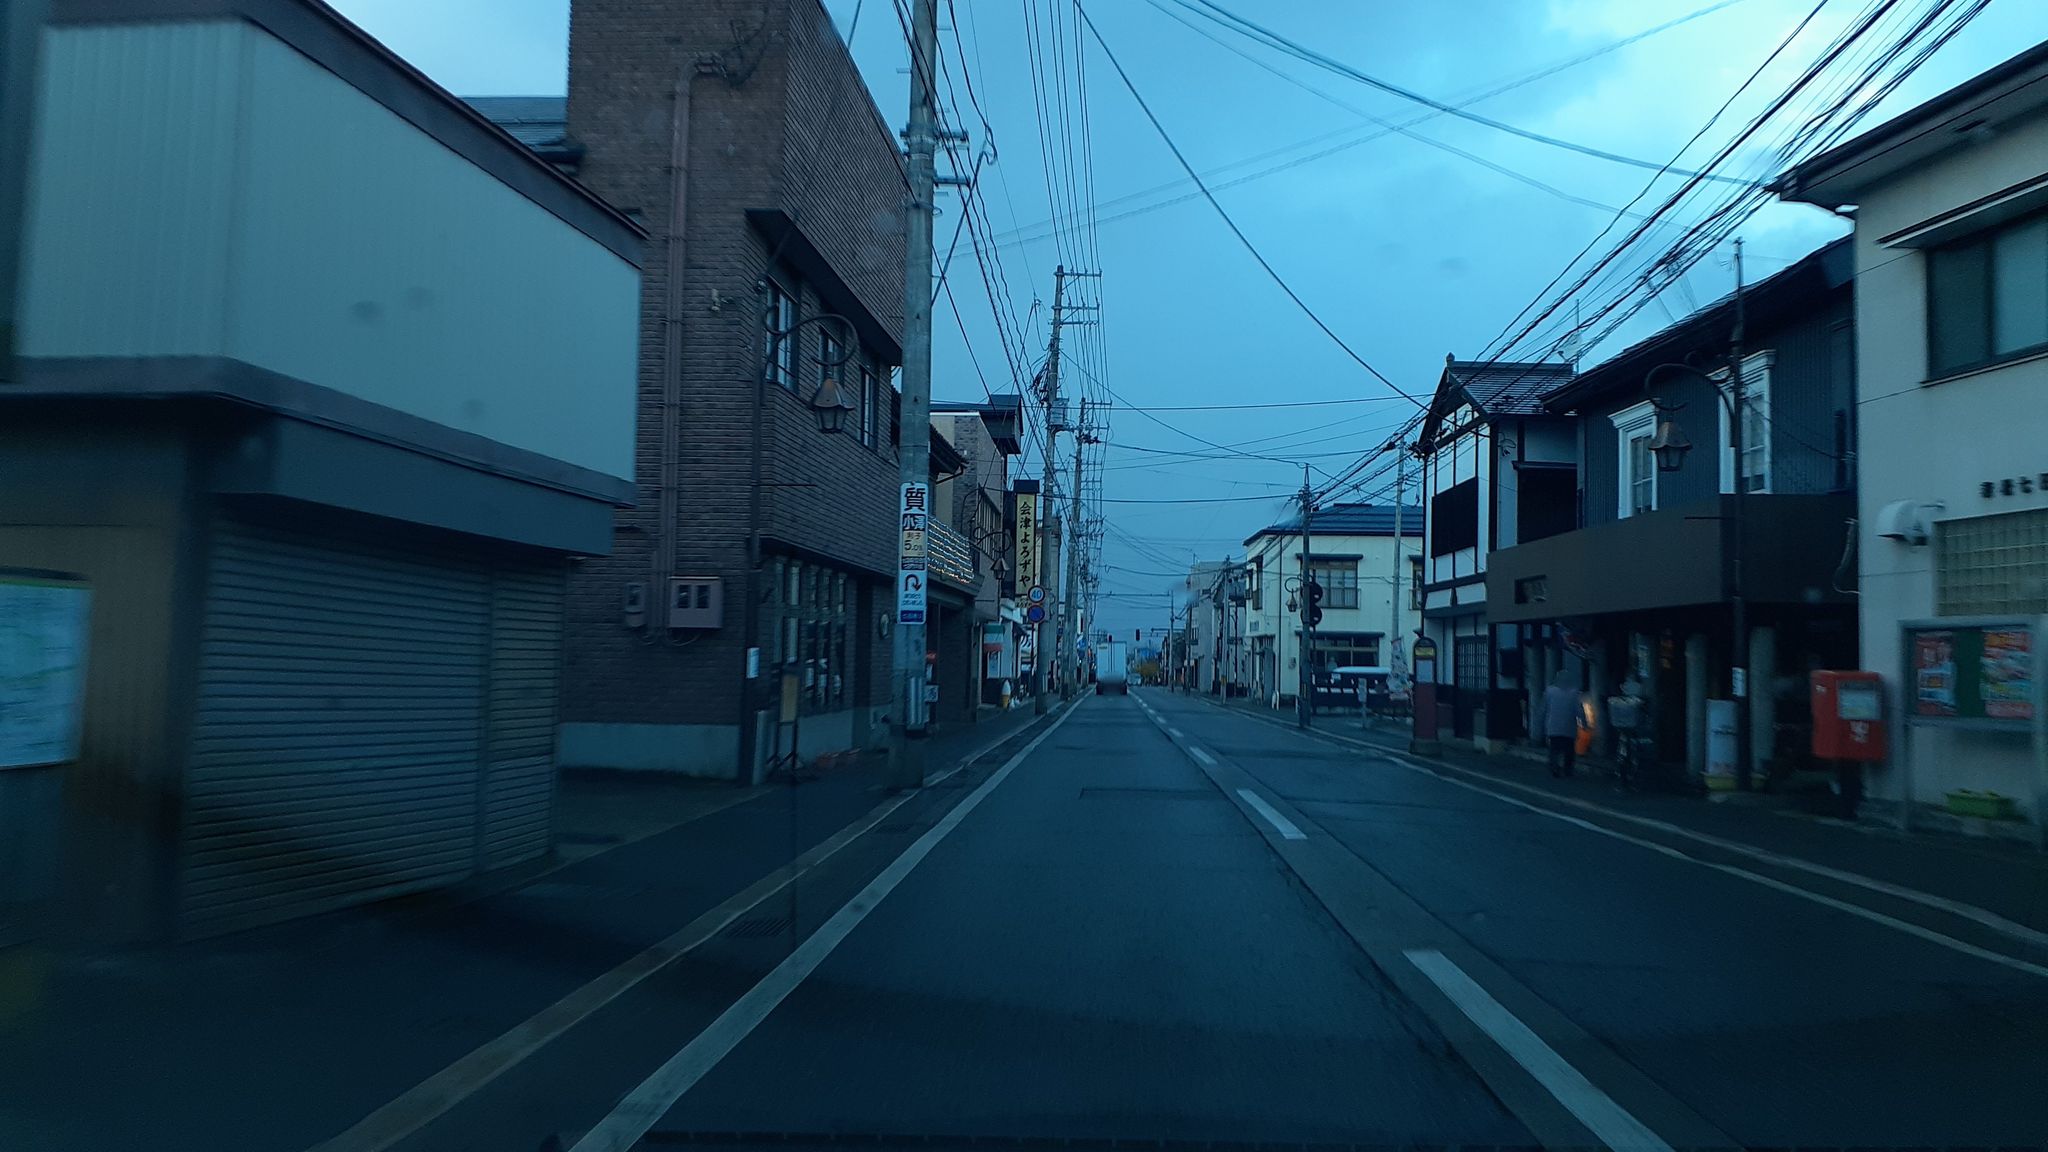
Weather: clear
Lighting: dusk/dawn
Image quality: good
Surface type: railway
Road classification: footway
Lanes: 2.0
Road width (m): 1.1, 1.3
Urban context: urban centre
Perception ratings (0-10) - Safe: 0.66, Lively: 5.66, Beautiful: 7.72, Boring: 1.87, Depressing: 6.02, Wealthy: 2.98